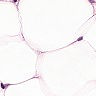
Metastatic tissue present: no